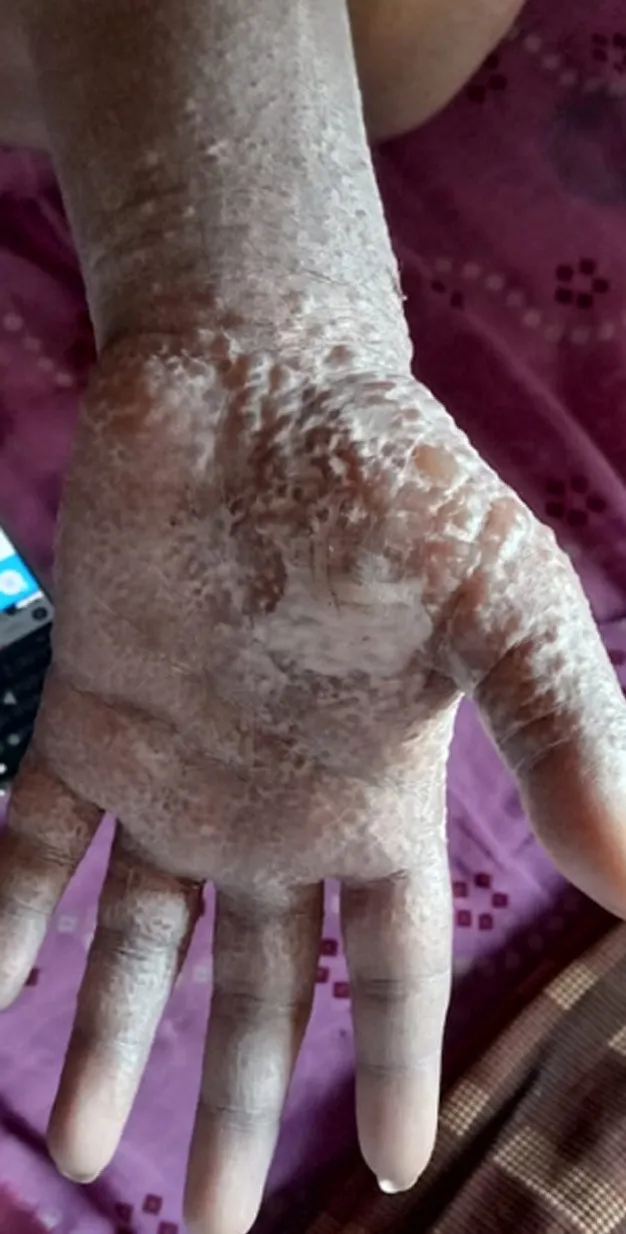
pompholyx on palm of hand.
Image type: medical_photograph (skin_photograph)